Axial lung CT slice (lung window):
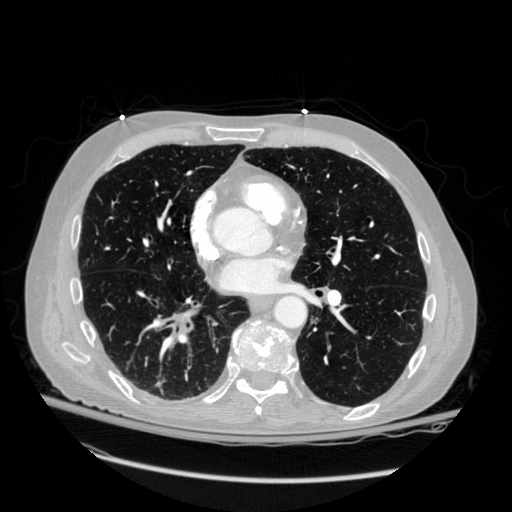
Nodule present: no